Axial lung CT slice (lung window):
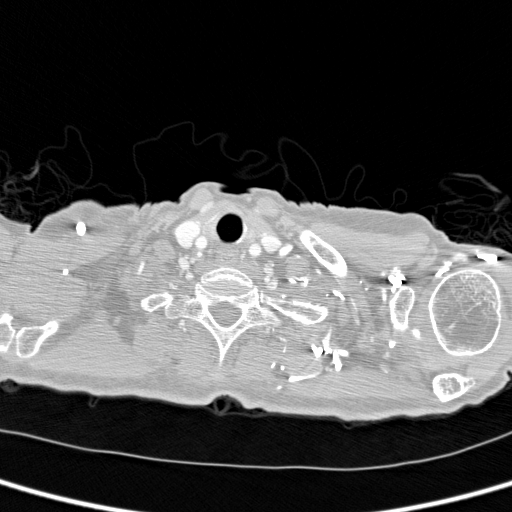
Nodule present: no